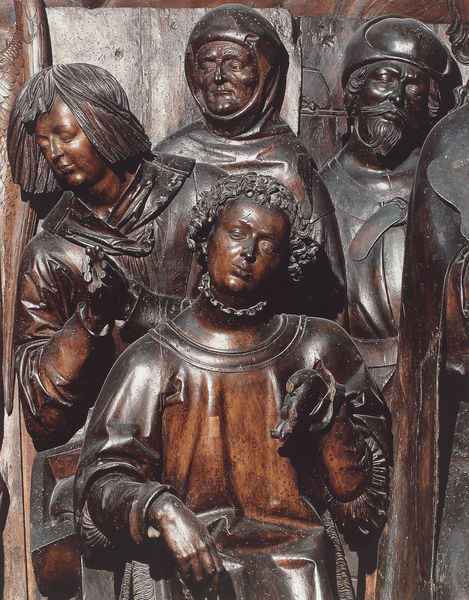
Titel: Hochaltar aus der Karmeliterkirche Maria Himmelfahrt in Nürnberg
Künstler: Veit Stoß
Standort: Bamberg, Dom (EU - D - B)
Schlagwörter: dunkel, hand, mann, umhang, menschen, finger, frau, frisur, haar, holz, männer, bärtig, figur, haare, kutte, locken, skulptur, statue, kopfbedeckung, figuren, soldaten, weib, detail, bronze, schnalle, kupfer, helm, beten, rüstung, schnitzerei, skulpturen, statuen, mittelalter, luther, predigt, jünger, abgeschnitten, geschnitzt, kapuze, betten, urteil, harre, holzschnitzerei, holzfiguren, vollbar, calvin, dunkles holz, priest, staturen, glatte haare, finger fehlen, tvollbart